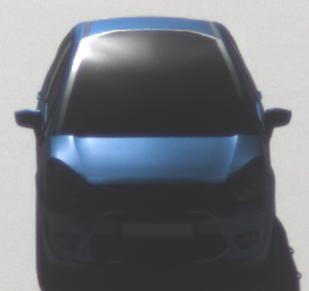
Make: Citroen
Model: C3 1.1
Detailed model: C3 (II)
Model produced from: 2010/01
Model produced until: 2012/03
Doors: 5
Color: blue
Road condition: dry road
Daytime: morning or afternoon
Contrast: high contrast